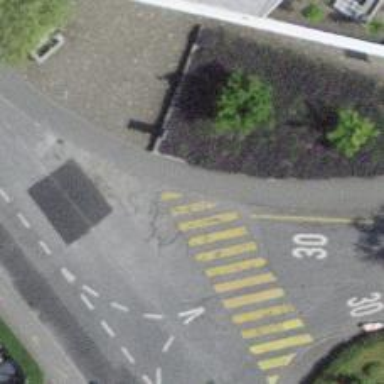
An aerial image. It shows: Kerb barrier.